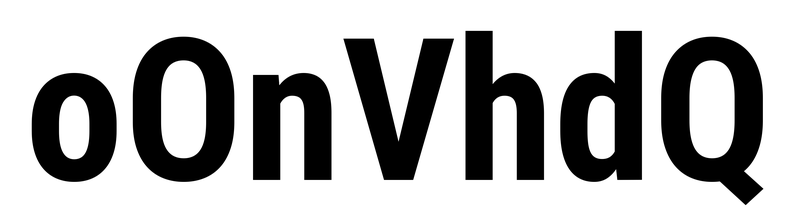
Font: Roboto_Condensed_Bold